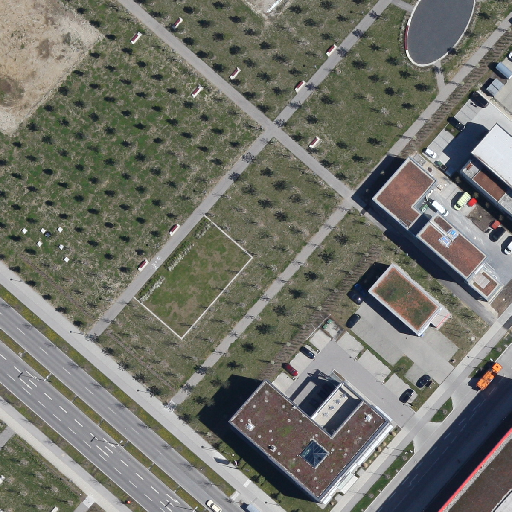
Referring expression: bikeway along with tree